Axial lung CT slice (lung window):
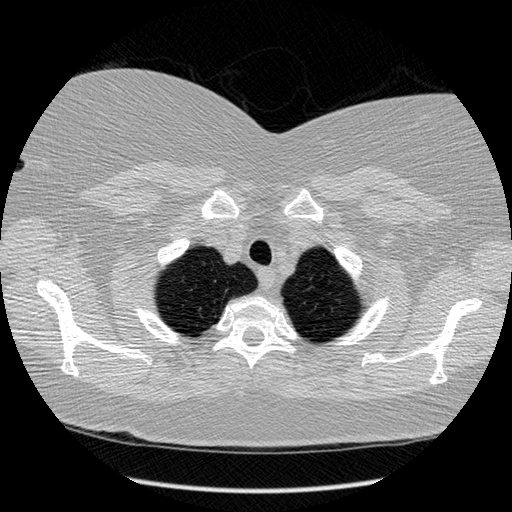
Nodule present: no